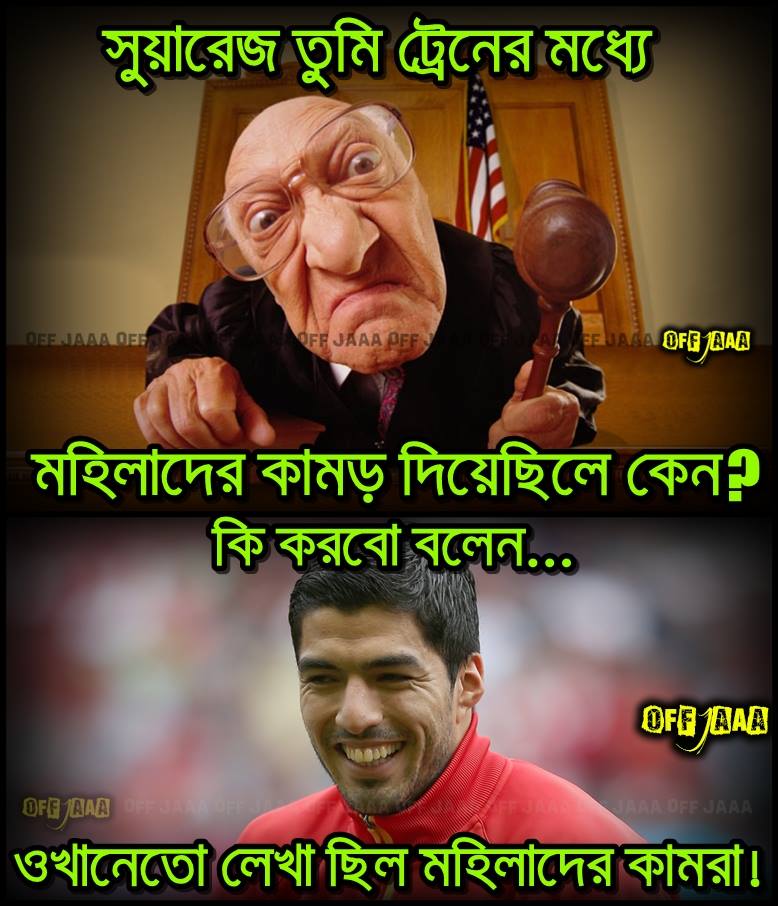
Caption: সুয়ারেজ তুমি ট্রেনের মধ্যে মহিলাদের কামড় দিয়েছিলে কেন? কি করবো বলেন... ওখানেতো লেখা ছিল মহিলাদের কামড়া!
Label: non-hate